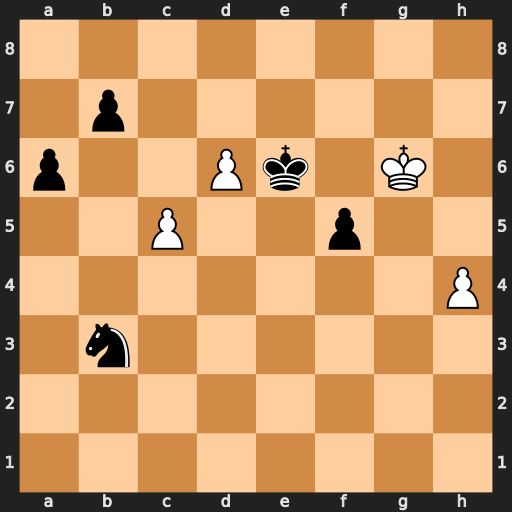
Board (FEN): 8/1p6/p2Pk1K1/2P2p2/7P/1n6/8/8
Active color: w
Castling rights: -
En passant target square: -
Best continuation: h5 f4 h6 f3 h7 f2 h8=Q f1=Q Qe8+ Kd5 d7